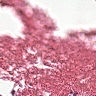
Metastatic tissue present: no